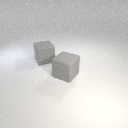
large gray rubber cube in front of large gray rubber cube